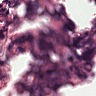
Metastatic tissue present: no